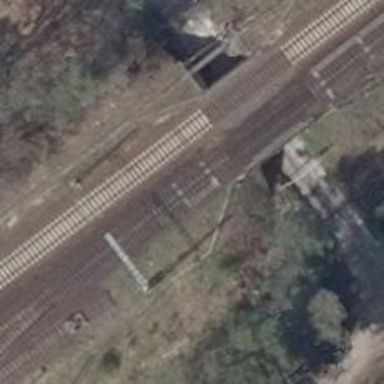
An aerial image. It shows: Railway switch.